Interaction volume radius: 5 \u00c5
Interaction volume height: 25 \u00c5
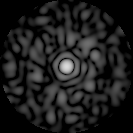
Disorder parameter: 0.8245